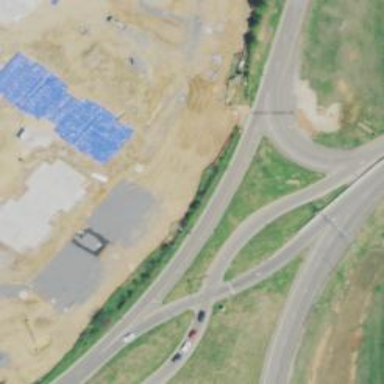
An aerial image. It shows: Trunk_link highway at diverging diamond interchange (DDI) junction.